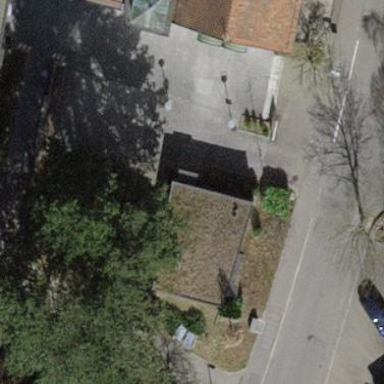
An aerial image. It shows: Religious building with flat roof.